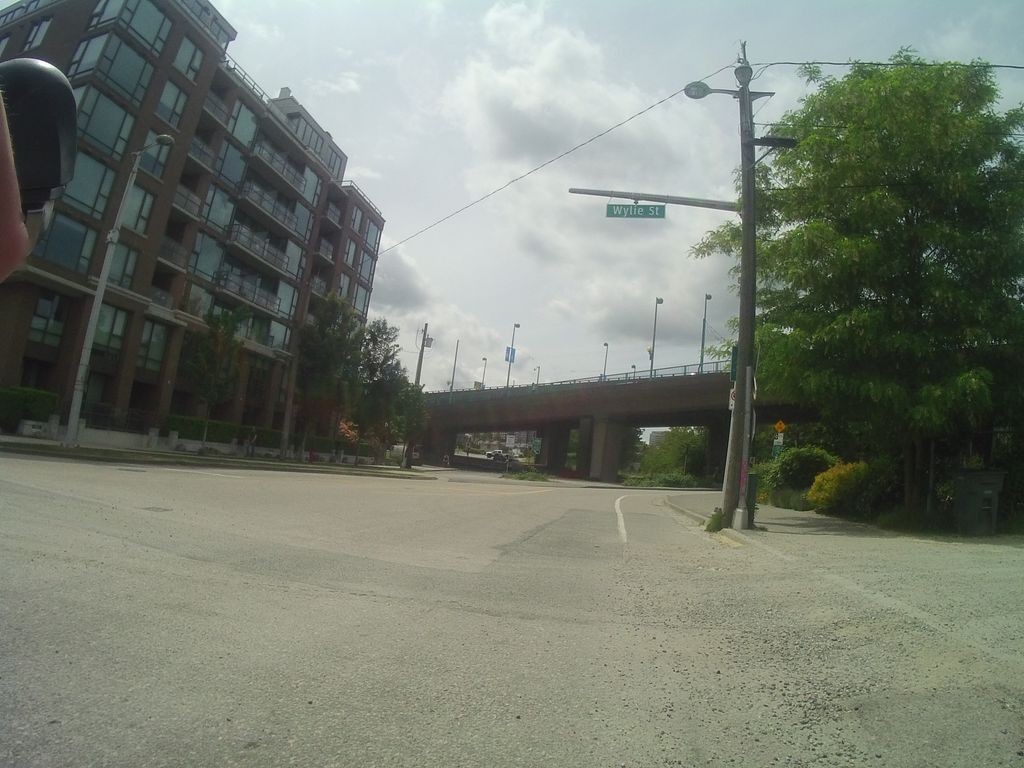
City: vancouver